Question: I'm trying to use <URL> which basically allows you to submit a bunch of Article API requests into one big request and get one big response, instead of one at a time.
Here's what the Batch API described in their documentation (that is oddly behind a login wall):

I'm submitting to the Article API as so:
'''
NSURLRequest *request = [[AFDiffbotClient sharedClient]
requestWithMethod:@"GET"
path:[NSString stringWithFormat:@"article?token=MYTOKEN&fields=url,text,title&url=%@", URL]
parameters:nil];
'''
And it's working perfectly. 'AFDiffbotClient' is a singleton combined with 'AFNetworking' to help me make requests easier, and the URL parameter is just the URL of the article I'm looking at. (Perhaps I could be doing that without creating the URL manually, bonus points if anyone could offer tips on that.)
However, with the Batch API, you're supposed to submit (POST) a bunch of these requests as a JSON array. I'm confused how I would go about doing this.
---
: I've worked some more on it, and made some progress, but I'm getting a 400 error back. I can't figure out what I'm doing wrong, but I must be along the right path. I'm passing parameters in the POST request with my token and my JSON array, but it still won't work.
'''
[AFDiffbotClient sharedClient].operationQueue.maxConcurrentOperationCount = NSOperationQueueDefaultMaxConcurrentOperationCount;
NSMutableArray *DiffbotRequests = [[NSMutableArray alloc] init];
for (NSDictionary *URLAndID in URLsAndIDs) {
NSString *articleURL = [URLAndID objectForKey:@"URL"];
NSDictionary *request = @{@"token": @"TOKEN",
@"fields": @"text,title,url",
@"url": articleURL};
[DiffbotRequests addObject:request];
}
NSError *error;
NSData *DiffbotRequestsJSONData = [NSJSONSerialization dataWithJSONObject:DiffbotRequests options:kNilOptions error:&error];
NSString *DiffbotRequestsJSONString = [[NSString alloc] initWithData:DiffbotRequestsJSONData encoding:NSUTF8StringEncoding];
NSDictionary *parameters = @{@"token": @"TOKEN",
@"batch": DiffbotRequestsJSONString};
[[AFDiffbotClient sharedClient] getPath:@"batch" parameters:parameters success:^(AFHTTPRequestOperation *operation, id responseObject) {
NSLog(@"%@", responseObject);
} failure:^(AFHTTPRequestOperation *operation, NSError *error) {
NSLog(@"%@", error);
}];
'''
And here's the response I get back:
> Error Domain=AFNetworkingErrorDomain Code=-1011 "Expected status code in (200-299), got 400" UserInfo=0xc2ee4d0 {NSLocalizedRecoverySuggestion=, AFNetworkingOperationFailingURLRequestErrorKey= { URL:
And after that it's just all the URLs I submitted.
Added an image of the API above.
Current, unworking code:
'''
[AFDiffbotClient sharedClient].operationQueue.maxConcurrentOperationCount = NSOperationQueueDefaultMaxConcurrentOperationCount;
NSMutableArray *DiffbotRequests = [[NSMutableArray alloc] init];
for (NSDictionary *URLAndID in URLsAndIDs) {
NSString *articleURL = [URLAndID objectForKey:@"URL"];
NSDictionary *request = @{@"token": @"TOKEN",
@"fields": @"text,title,url",
@"url": articleURL};
[DiffbotRequests addObject:request];
}
NSError *error;
NSData *DiffbotRequestsJSONData = [NSJSONSerialization dataWithJSONObject:DiffbotRequests options:NSJSONWritingPrettyPrinted error:&error];
NSString *DiffbotRequestsJSONString = [[NSString alloc] initWithData:DiffbotRequestsJSONData encoding:NSUTF8StringEncoding];
NSDictionary *parameters = @{@"token": @"TOKEN",
@"batch": DiffbotRequestsJSONString};
[[AFDiffbotClient sharedClient] setParameterEncoding:AFJSONParameterEncoding];
[[AFDiffbotClient sharedClient] postPath:@"batch" parameters:parameters success:^(AFHTTPRequestOperation *operation, id responseObject) {
NSLog(@"%@", responseObject);
} failure:^(AFHTTPRequestOperation *operation, NSError *error) {
NSLog(@"%@", error);
}];
'''
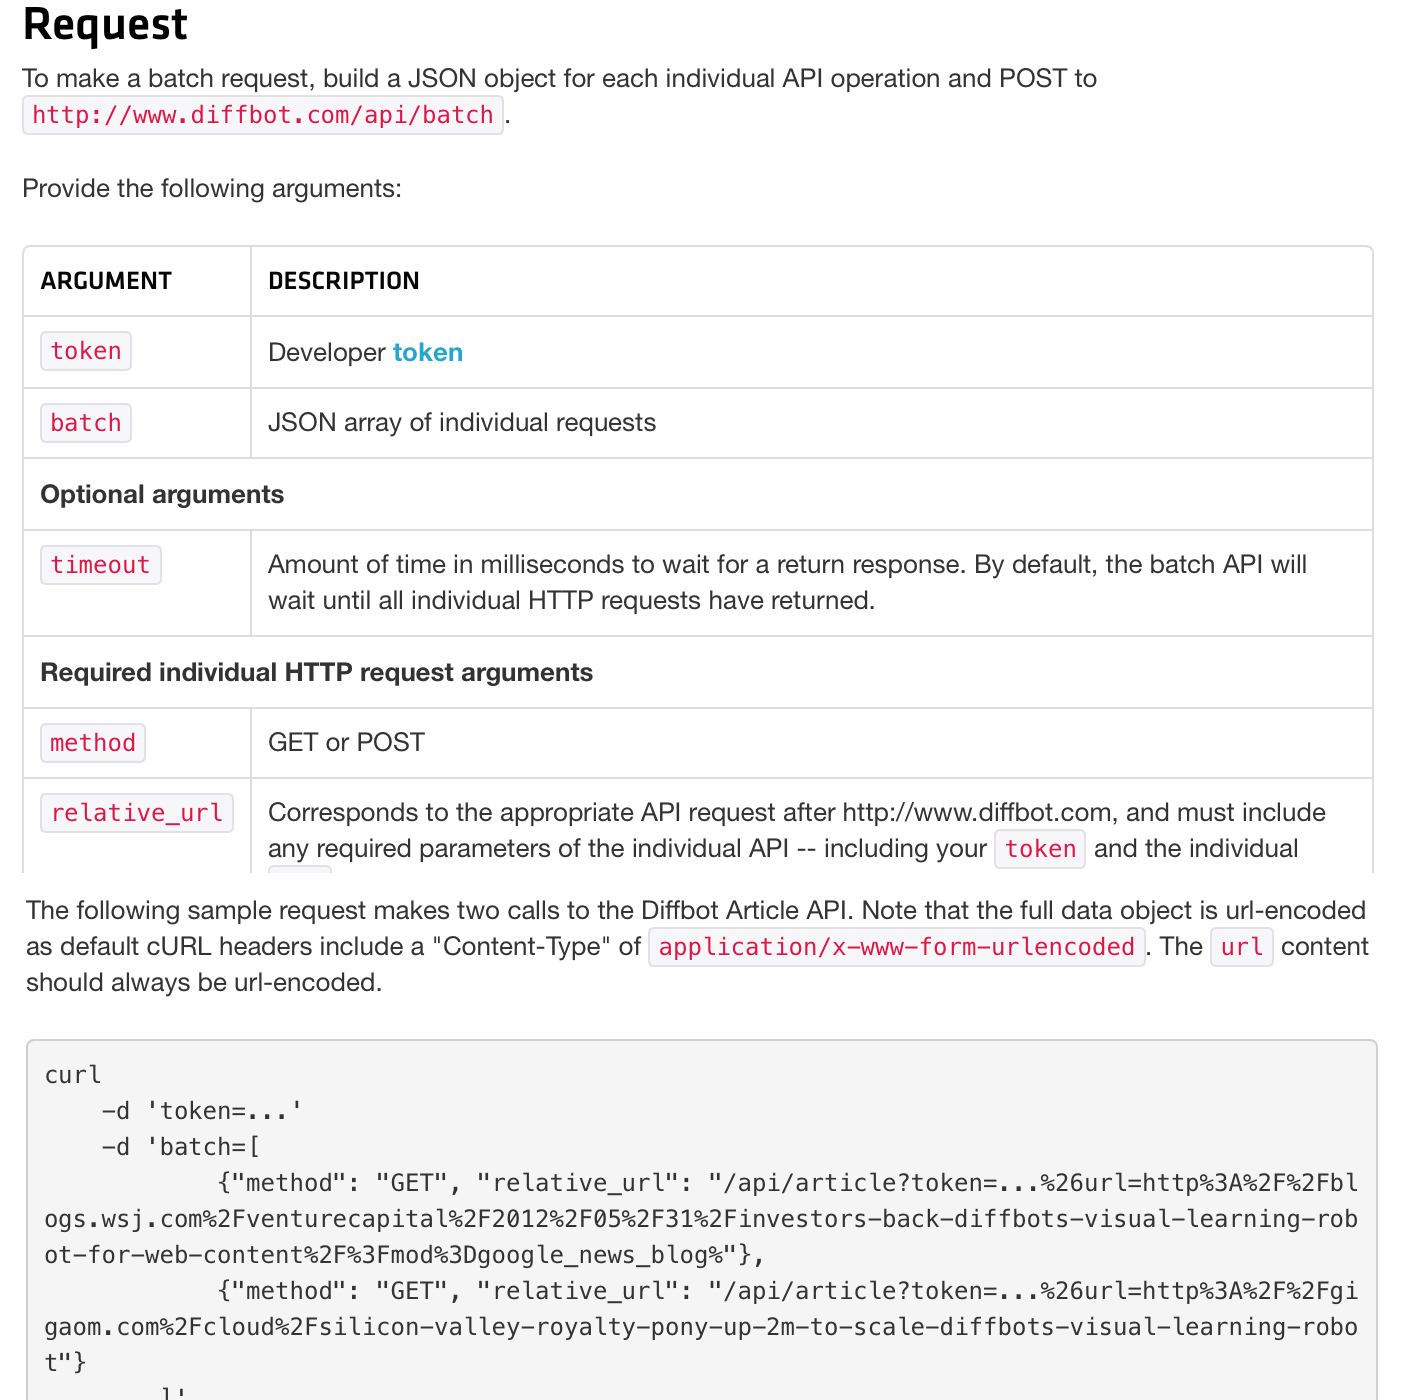
Answer: It's informal:
'''
NSURLRequest *request = [[AFDiffbotClient sharedClient] requestWithMethod:@"GET" path: [NSString stringWithFormat:@"article?token=MYTOKEN&fields=url,text,title&url=%@", URL] parameters:nil];
'''
Better way:
'''
NSArray *paramters = @[@"token": @"MYTOKEN",
@"fields": @"url,text,title",
@"url":@"aURL"
]
NSURLRequest *request = [[AFDiffbotClient sharedClient] requestWithMethod:@"GET" path:@"article" parameters:parameters];
'''
The parameters will be URL-encoded into your URL finally seems as your origin one.
If you want POST JSONArray, you should use a POST method and there is a postObject.
And also you should set a postObject encode method like:
'''
typedef enum {
AFFormURLParameterEncoding,
AFJSONParameterEncoding,
AFPropertyListParameterEncoding,
} AFHTTPClientParameterEncoding;
'''